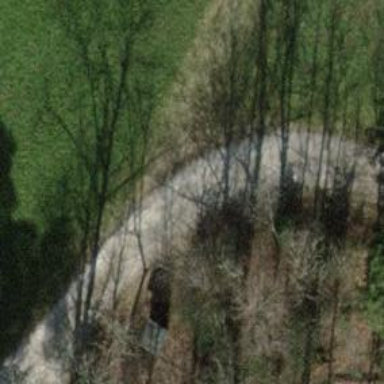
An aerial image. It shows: Compacted track with grade2 surface.